Question: I am trying to install xampp but before installation it gives me the following error:

I have disabled UAC and it gives me this error.When I press ok and install the thing anyway it still won't let start apache and my sql up. Also installation was done in Program file instead of Program files (x86) as specified in the pciture.
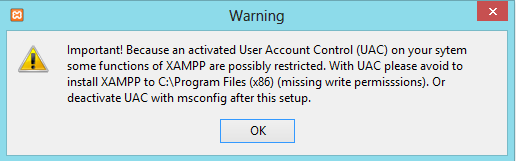
Answer: Go to your 'xampp' installation directory.
Right click on '"xampp-control"' then choose '"Run as administrator"'
If prompted, choose 'Yes'
You do not have to disable UAC.
You are simply getting this message because the application was started with user rights, while the application needs rights to be able to activate and services.